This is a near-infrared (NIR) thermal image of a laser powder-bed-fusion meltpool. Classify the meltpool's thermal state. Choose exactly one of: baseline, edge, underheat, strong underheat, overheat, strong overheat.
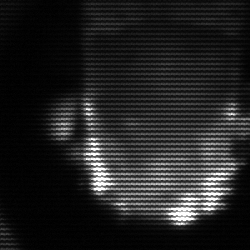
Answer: baseline